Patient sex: M
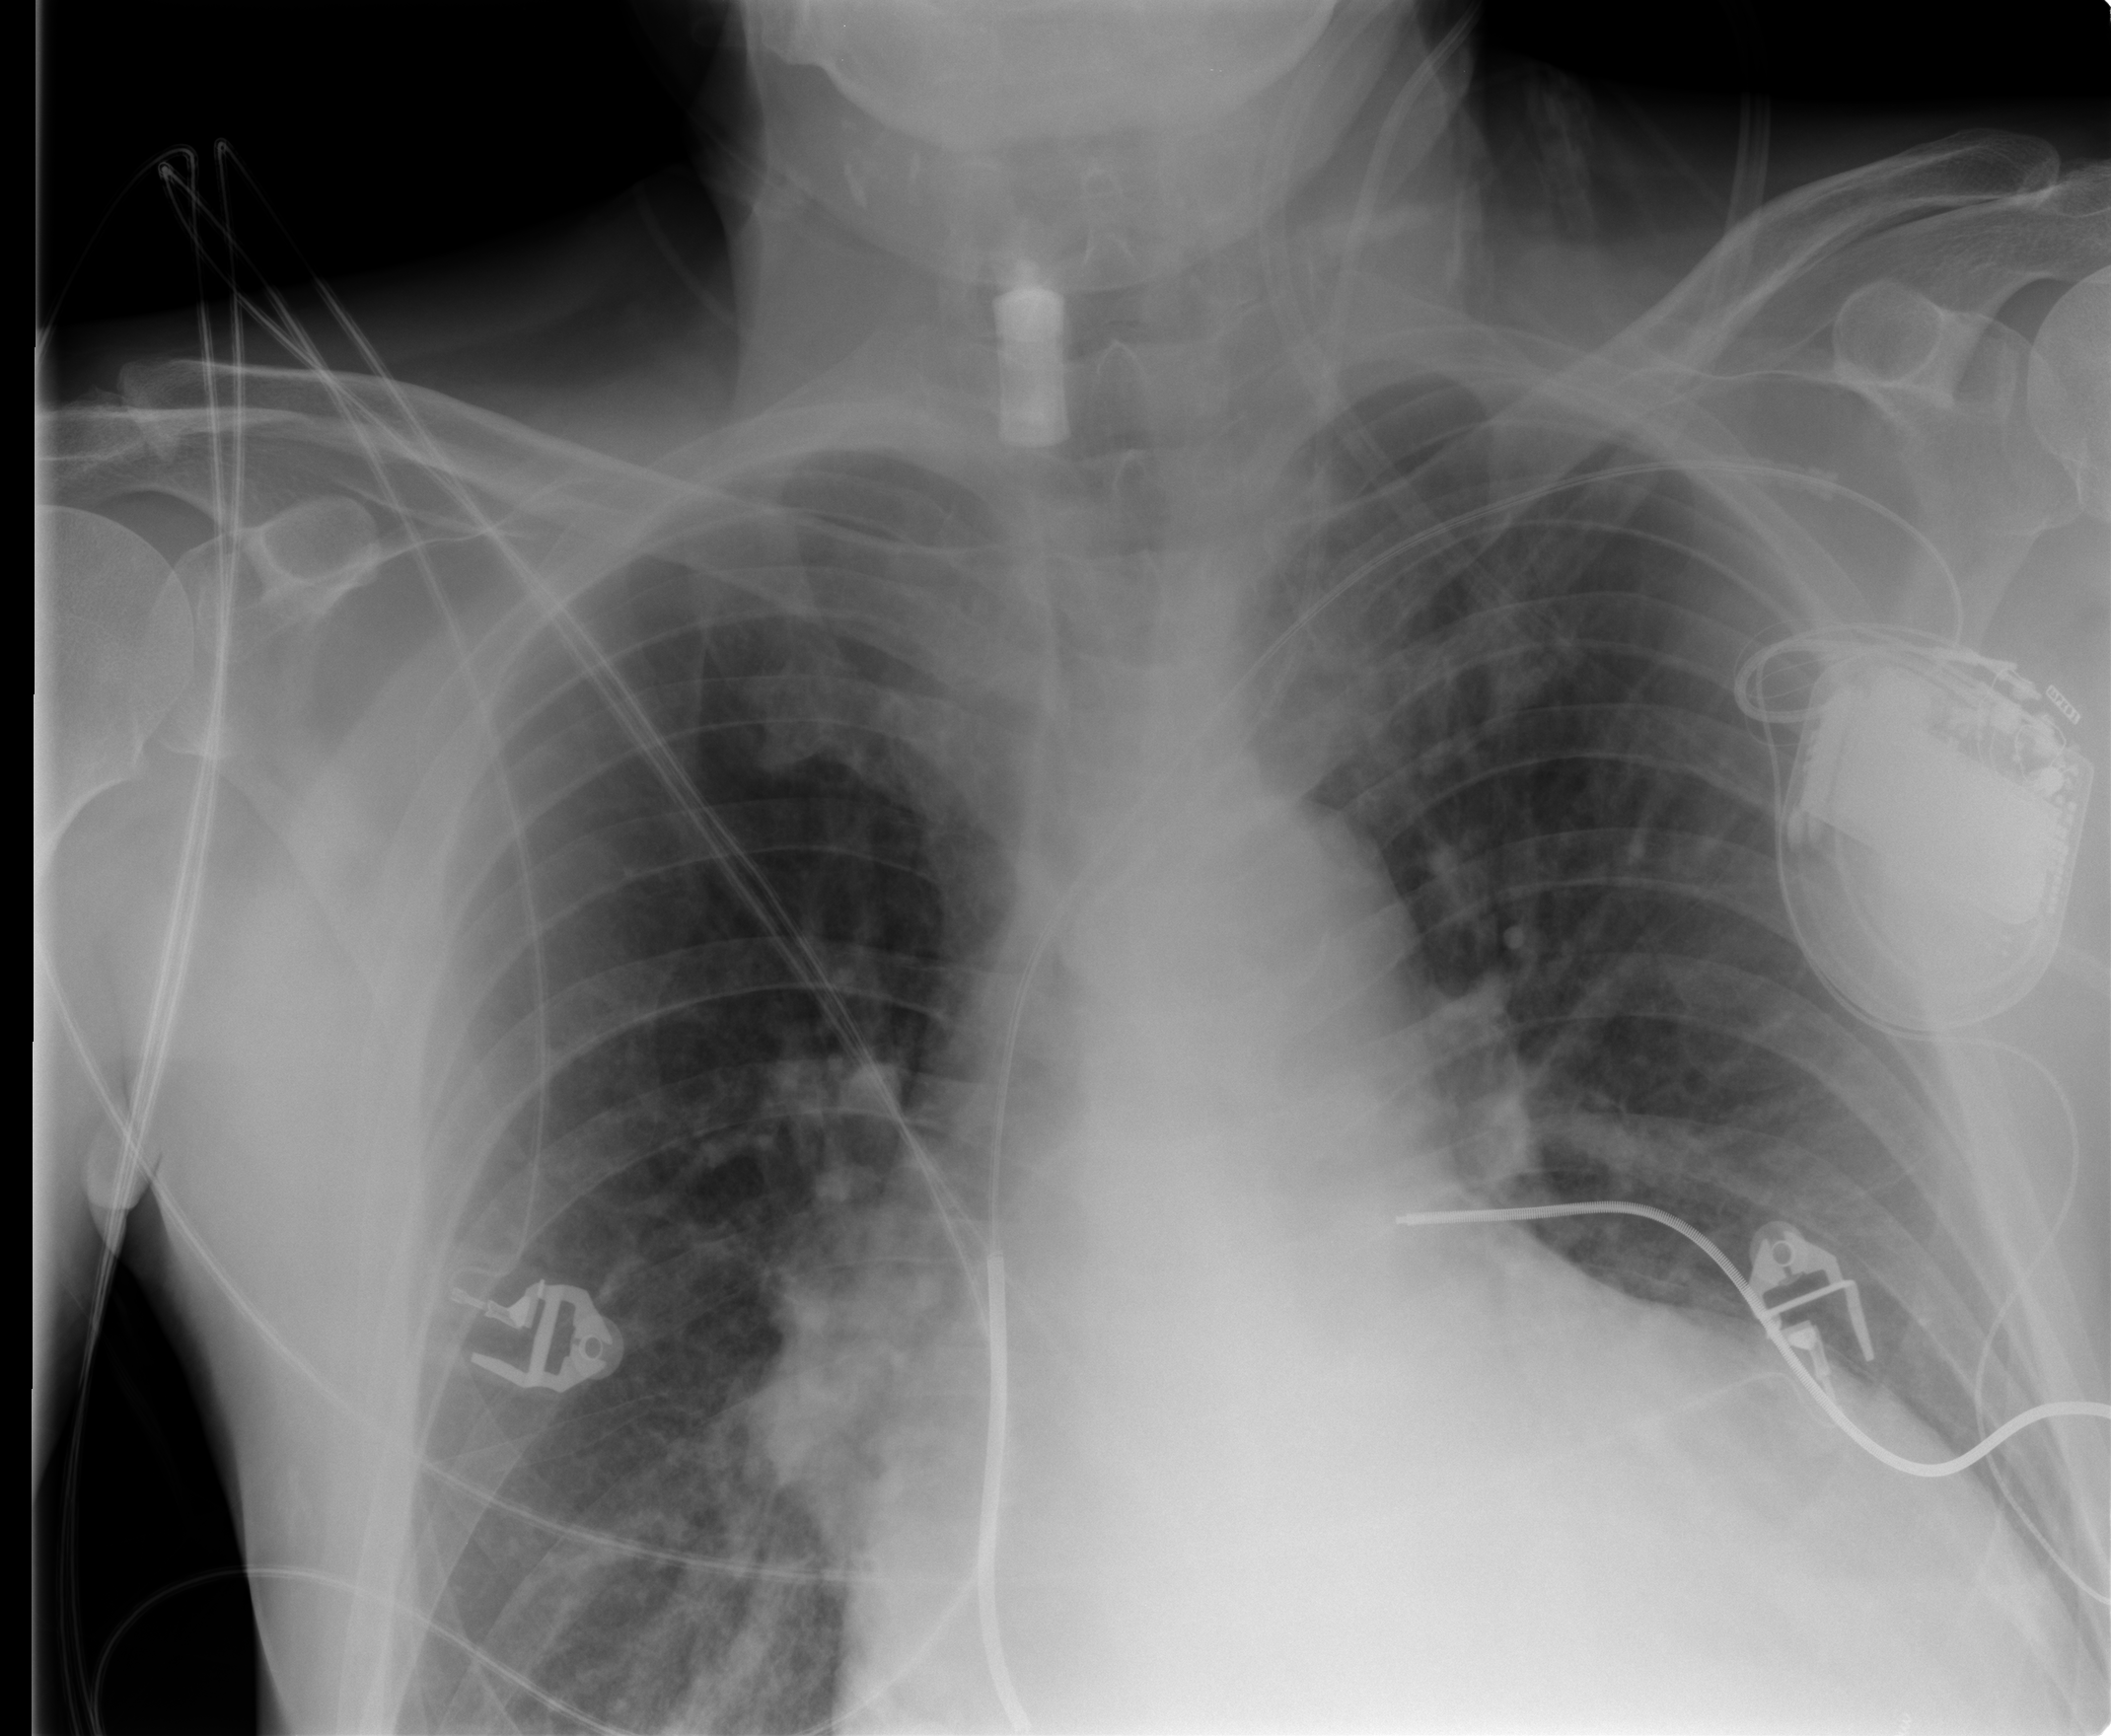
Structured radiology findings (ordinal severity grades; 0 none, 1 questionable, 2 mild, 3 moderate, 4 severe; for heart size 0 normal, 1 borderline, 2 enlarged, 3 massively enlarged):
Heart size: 2
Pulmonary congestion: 2
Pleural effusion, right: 0
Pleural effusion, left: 1
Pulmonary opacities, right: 0
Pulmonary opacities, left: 0
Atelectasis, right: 2
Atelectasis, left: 1